Question: After creating a blank MVC 4 project in VS 2010 on Windows 7, I did following to install Bootstrap packages
'''
Install-Package twitter.bootstrap.mvc4
Install-Package twitter.bootstrap.mvc4.sample
'''
When I ran the project, everything compiled but the pages had no style at all unlike what <URL> suggested. Is this normal or did I need to do any additional thing?

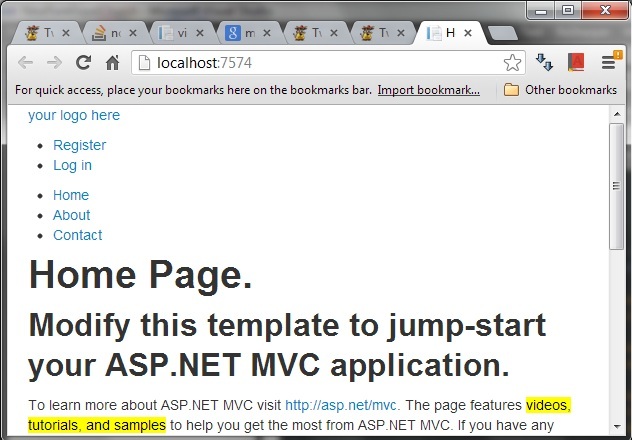
Answer: It doesn't look to me like that's the empty MVC4 application. It looks like that's the Internet application template, which will already have a default page. Looks like that default page is being loaded - and it doesn't have any HTML to use the bootstrap classes.
Try again with the Empty MVC4 application template, it should work then (I just tried it in VS2012 and it worked, at least.)